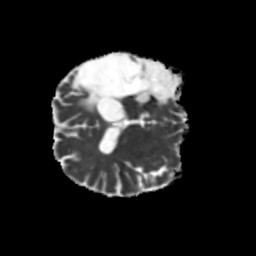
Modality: MD
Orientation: axial
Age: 49
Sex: male
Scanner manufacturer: siemens
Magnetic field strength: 3 T
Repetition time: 5.25 s
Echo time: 0.08 s